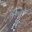
Label: 7